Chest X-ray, PA view. Patient: 71 years old, sex F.
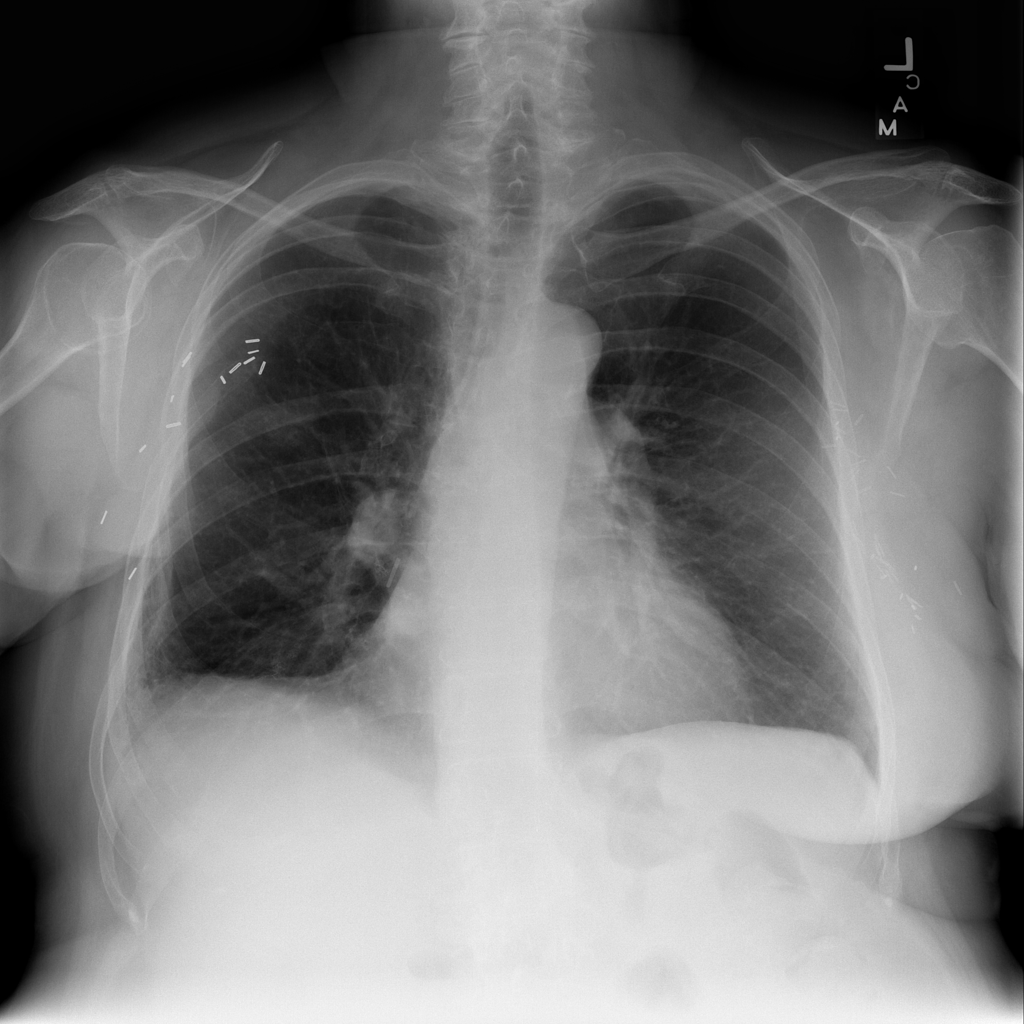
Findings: No Finding